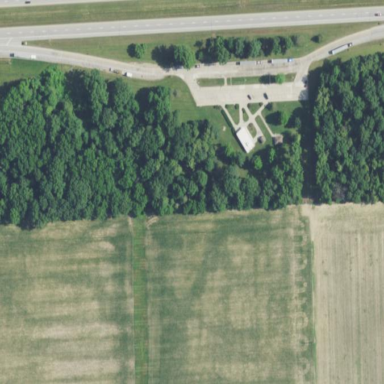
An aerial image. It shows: Rest area on the road.